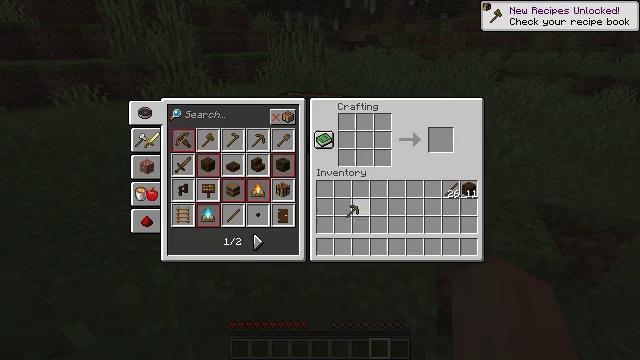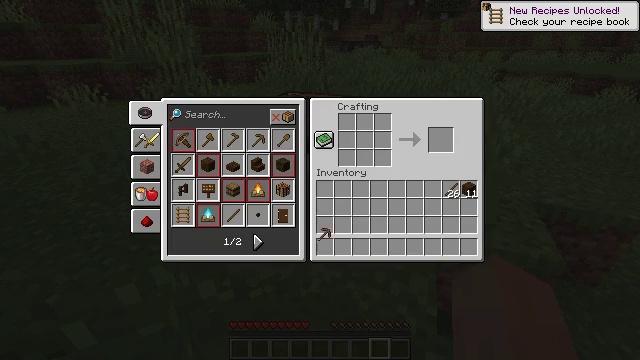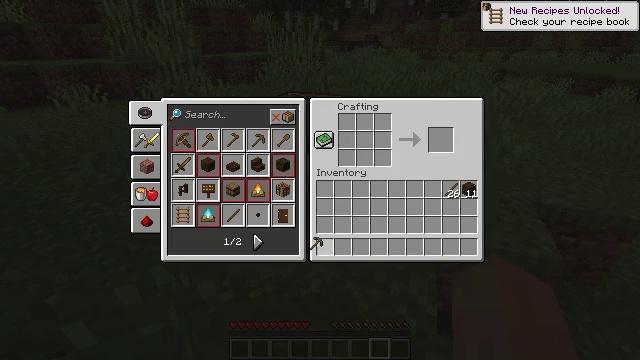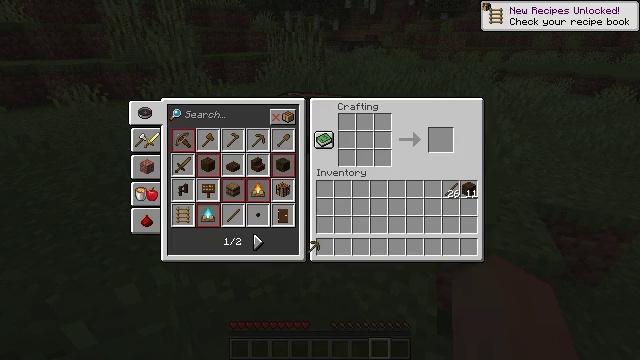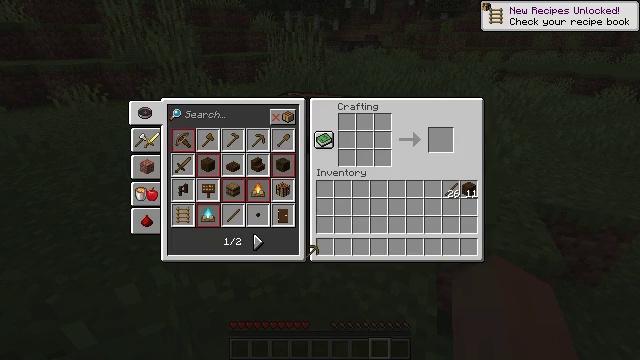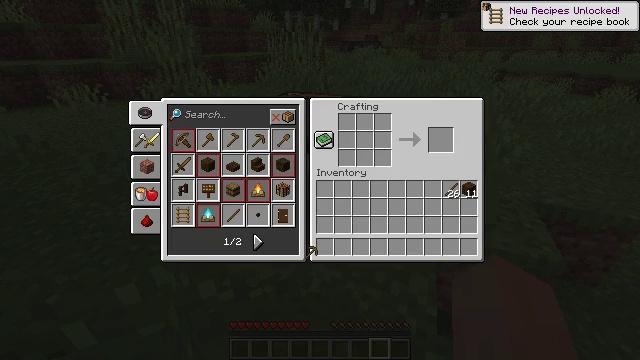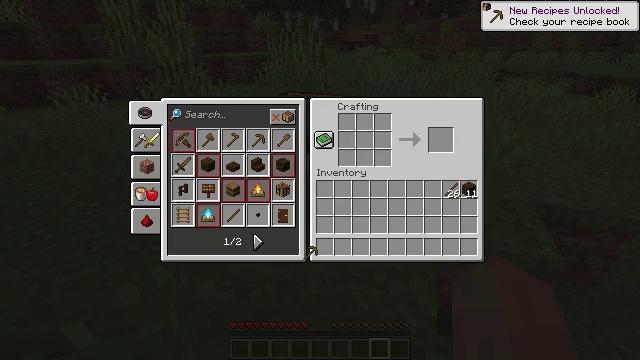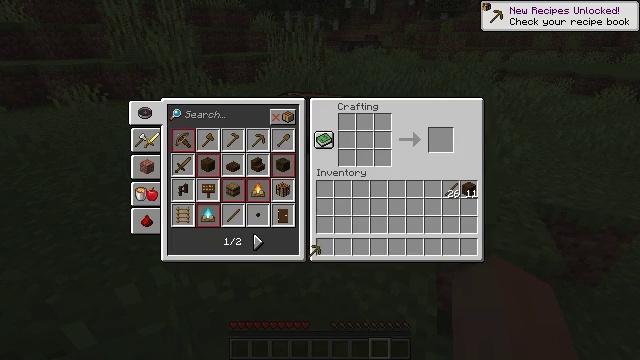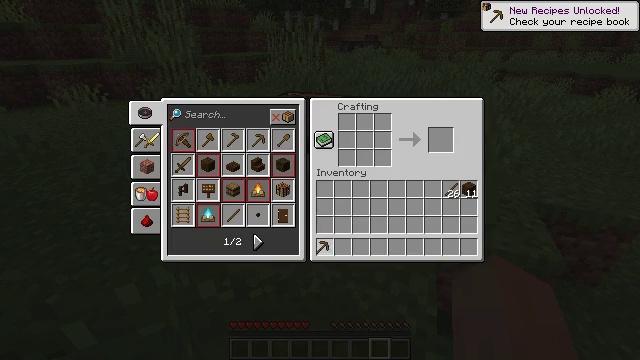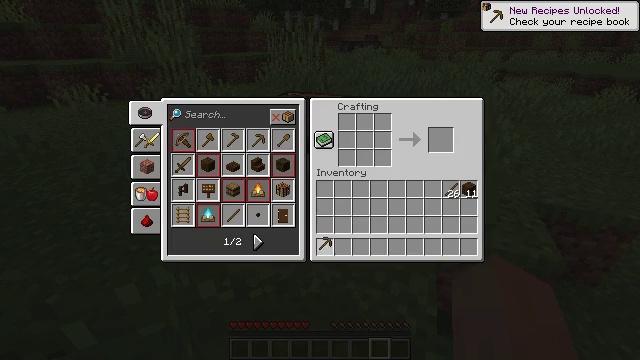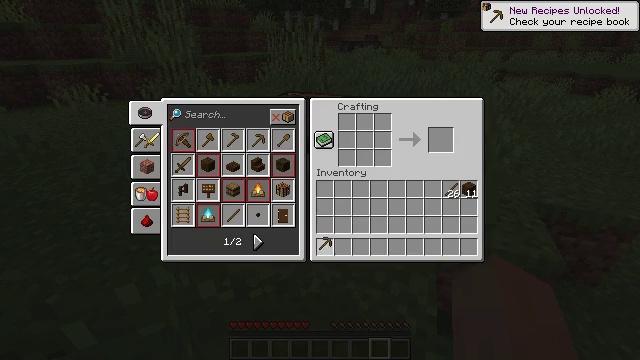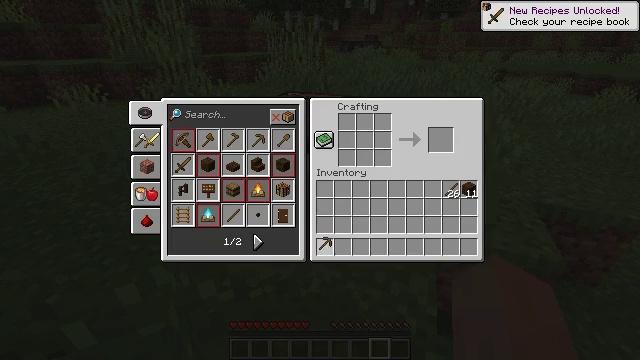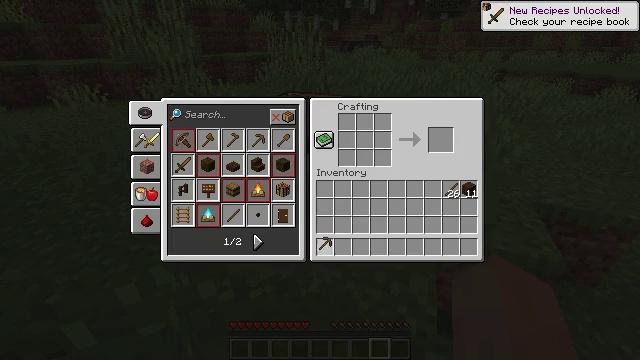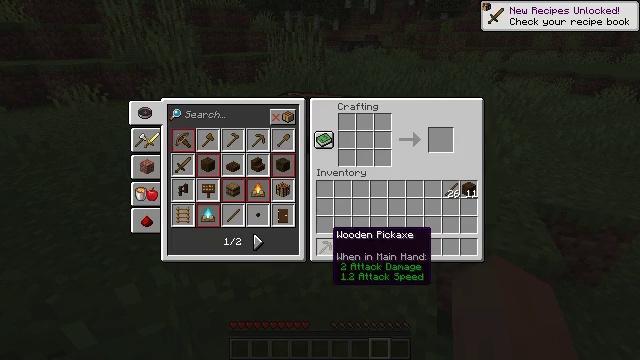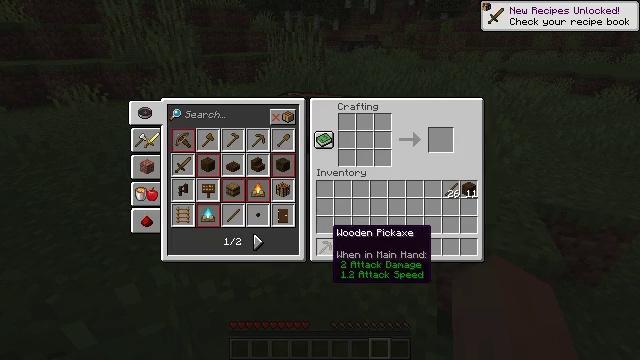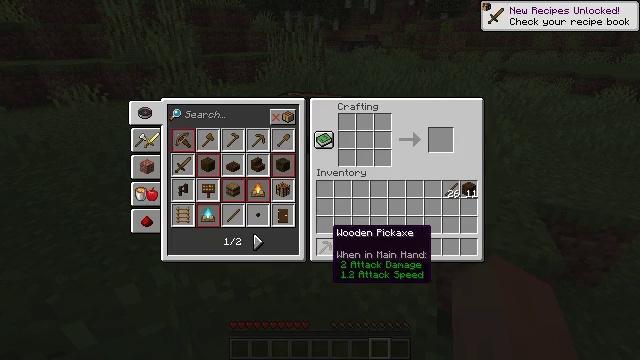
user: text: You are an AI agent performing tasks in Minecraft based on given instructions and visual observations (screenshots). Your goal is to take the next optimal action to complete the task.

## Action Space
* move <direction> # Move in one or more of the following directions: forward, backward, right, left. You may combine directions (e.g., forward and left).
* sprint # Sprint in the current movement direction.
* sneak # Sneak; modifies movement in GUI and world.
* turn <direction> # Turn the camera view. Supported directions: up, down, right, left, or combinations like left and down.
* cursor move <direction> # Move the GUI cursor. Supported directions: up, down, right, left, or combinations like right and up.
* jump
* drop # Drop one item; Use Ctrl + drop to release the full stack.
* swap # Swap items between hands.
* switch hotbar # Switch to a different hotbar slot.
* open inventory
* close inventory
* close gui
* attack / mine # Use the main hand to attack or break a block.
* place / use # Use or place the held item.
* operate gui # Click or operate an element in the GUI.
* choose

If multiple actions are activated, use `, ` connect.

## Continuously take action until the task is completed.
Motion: motion action
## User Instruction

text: Break the grass block.
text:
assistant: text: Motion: cursor move left and down, open gui
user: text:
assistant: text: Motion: cursor move left and down
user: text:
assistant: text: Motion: no_op
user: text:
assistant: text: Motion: no_op
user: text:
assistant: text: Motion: no_op
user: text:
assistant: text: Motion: no_op
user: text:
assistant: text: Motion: no_op
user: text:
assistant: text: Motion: cursor move right
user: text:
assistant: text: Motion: no_op
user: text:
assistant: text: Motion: no_op
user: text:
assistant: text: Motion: operate gui
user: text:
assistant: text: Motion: operate gui
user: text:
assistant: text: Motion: no_op
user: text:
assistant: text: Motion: no_op
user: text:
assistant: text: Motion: no_op
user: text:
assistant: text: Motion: no_op
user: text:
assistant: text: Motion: no_op
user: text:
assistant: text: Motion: no_op
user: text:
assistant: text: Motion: no_op
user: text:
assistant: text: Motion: no_op
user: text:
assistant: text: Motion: close gui
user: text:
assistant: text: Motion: no_op
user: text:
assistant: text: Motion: no_op
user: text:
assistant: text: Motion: turn left
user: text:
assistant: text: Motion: turn left
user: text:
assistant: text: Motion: no_op
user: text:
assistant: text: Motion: no_op
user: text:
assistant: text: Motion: turn left
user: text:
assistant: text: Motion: turn left
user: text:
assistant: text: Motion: turn left